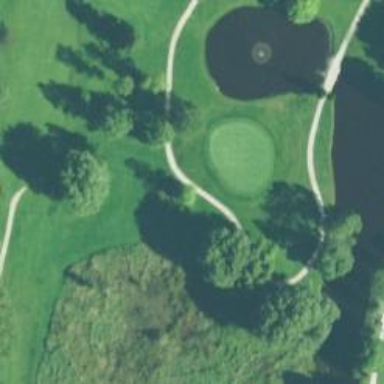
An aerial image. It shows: Path for golf carts.